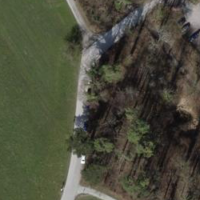
EUNIS habitat code: 41
Species observed at this site:
Corvus corone
Fulica atra
Anas platyrhynchos
Sturnus vulgaris
Fringilla coelebs
Buteo buteo
Passer montanus
Turdus merula
Chroicocephalus ridibundus
Columba palumbus
Parus major
Hirundo rustica
Milvus migrans
Sitta europaea
Accipiter nisus
Ficedula hypoleuca